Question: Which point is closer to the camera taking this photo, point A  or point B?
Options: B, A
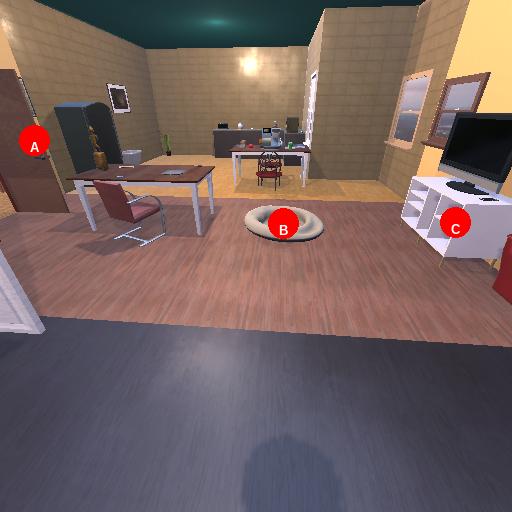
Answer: B